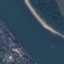
Land use / land cover class: River